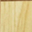
Piece: xx